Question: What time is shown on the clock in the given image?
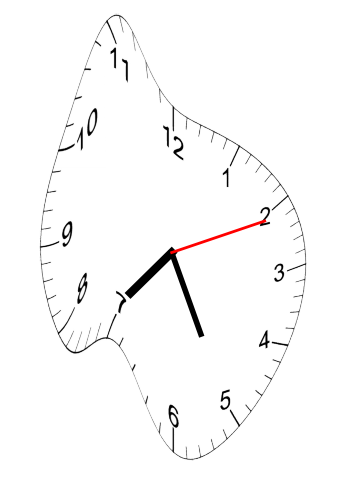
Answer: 07:25:11